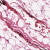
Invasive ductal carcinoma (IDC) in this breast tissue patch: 0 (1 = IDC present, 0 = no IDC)